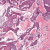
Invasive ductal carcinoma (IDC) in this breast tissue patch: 0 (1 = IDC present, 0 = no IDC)